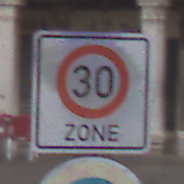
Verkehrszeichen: BeginnZone30
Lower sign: AbsolutesHalteverbot
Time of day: SunriseSunset
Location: Outdoor (Urban)
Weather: PartlyCloudy
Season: NotSpecified
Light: Natural